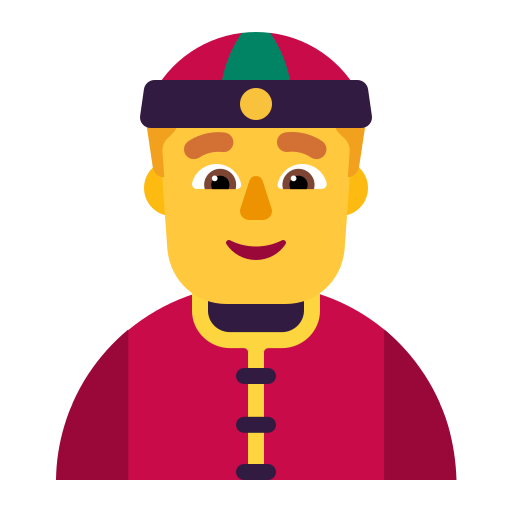
person with skullcap flat default